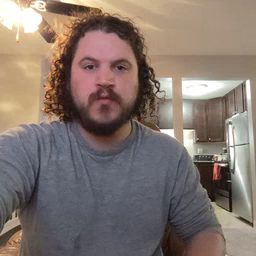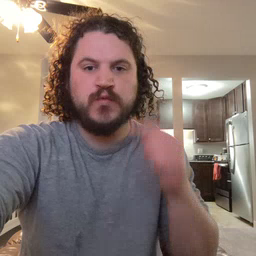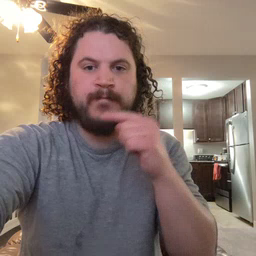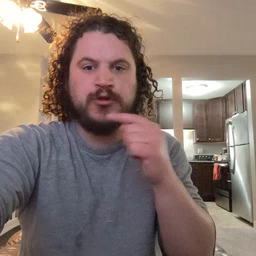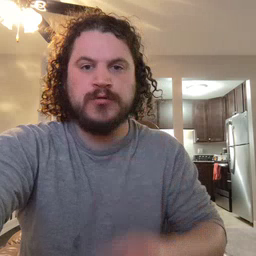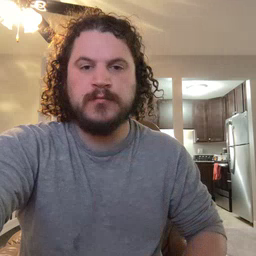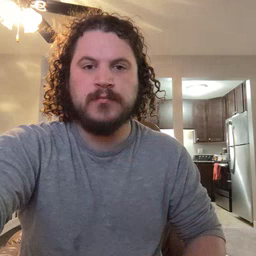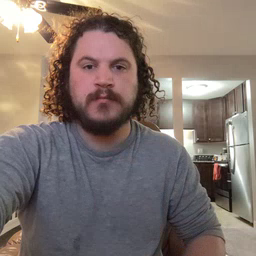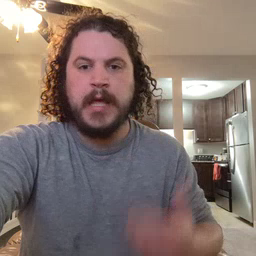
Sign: toothbrush